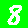
Digit: 8